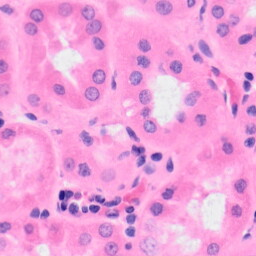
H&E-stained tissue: Kidney